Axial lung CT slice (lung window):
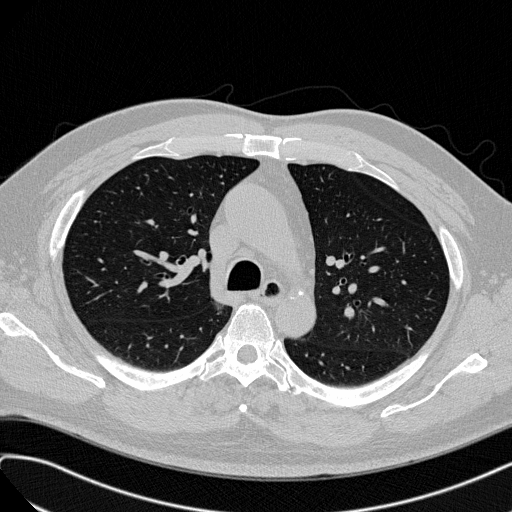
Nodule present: no